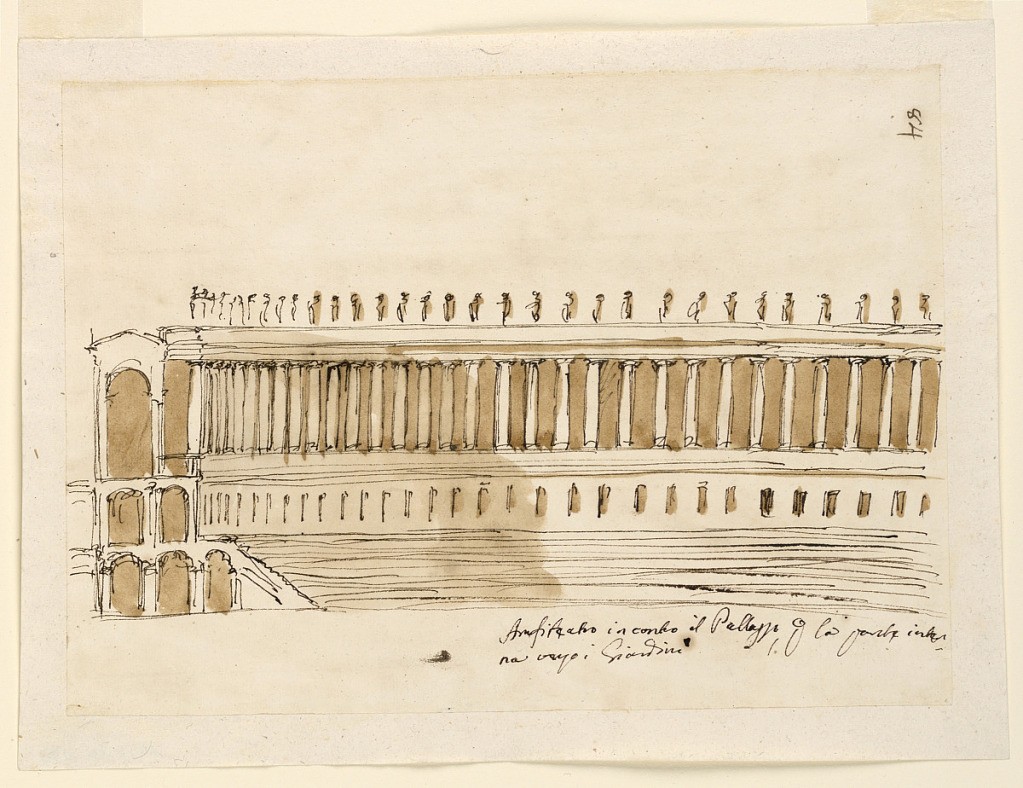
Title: Amphitheatre
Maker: Giuseppe Barberi, Italian, 1746–1809
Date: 1746–1809
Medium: Pen and brown ink, brush and brown wash on off-white laid paper, lined
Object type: Drawing
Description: Sketches for an ampitheater.